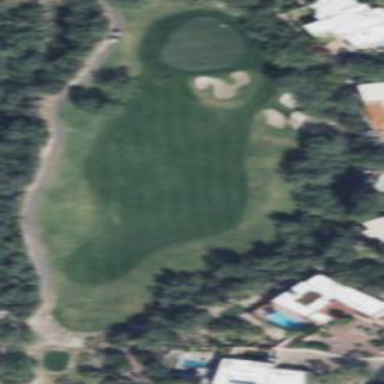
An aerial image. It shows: Golf fairway surrounded by grass.